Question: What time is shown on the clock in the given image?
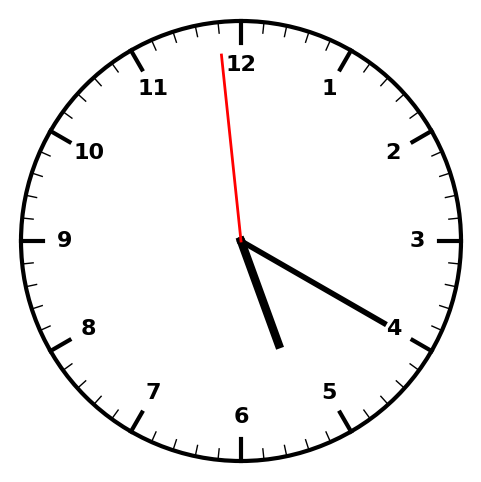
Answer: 05:19:59